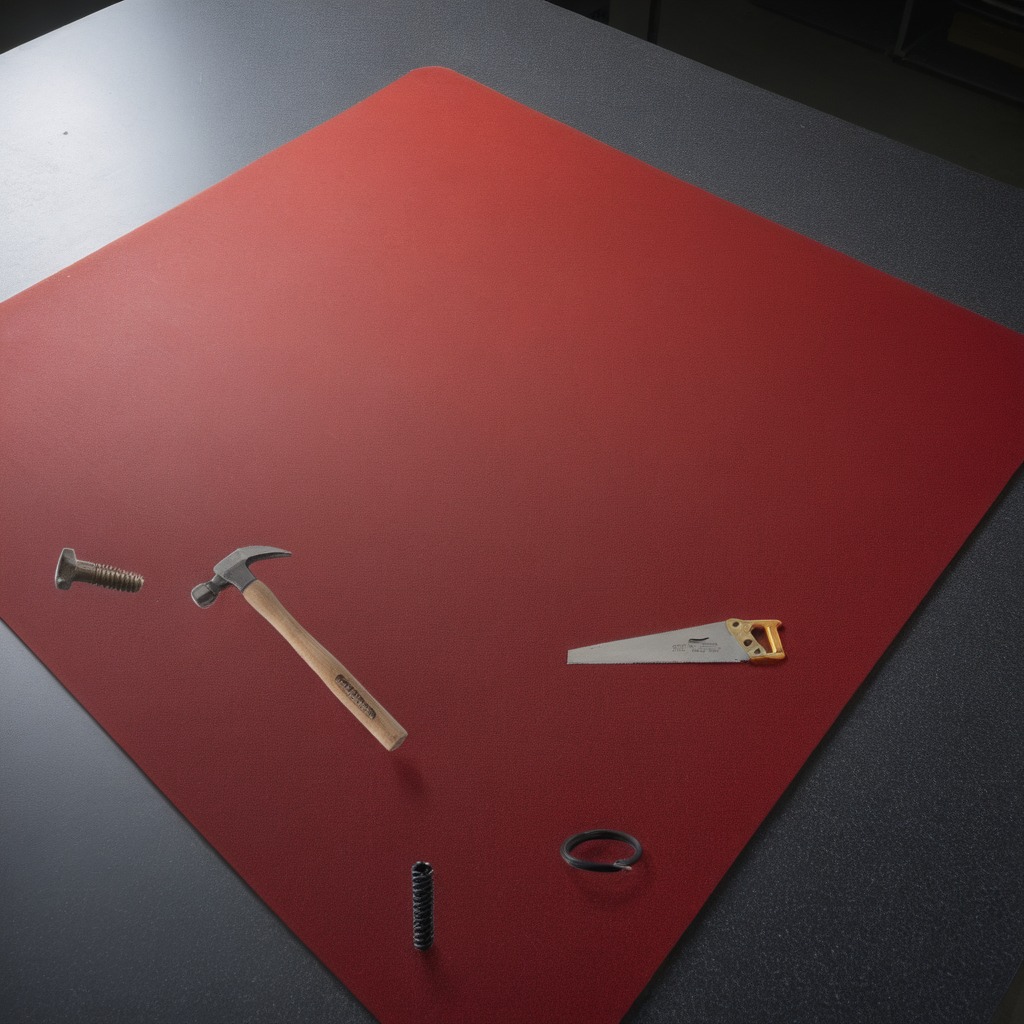
A rubber Oring, a hammer, a metal machine screw, a coiled metal spring, and a handheld metal saw are lying on a clean granite tabletop covered with a red rubber mat inside a workshop under bright overhead lighting crisp shadows high clarity worn but beneath the mat.